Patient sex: M
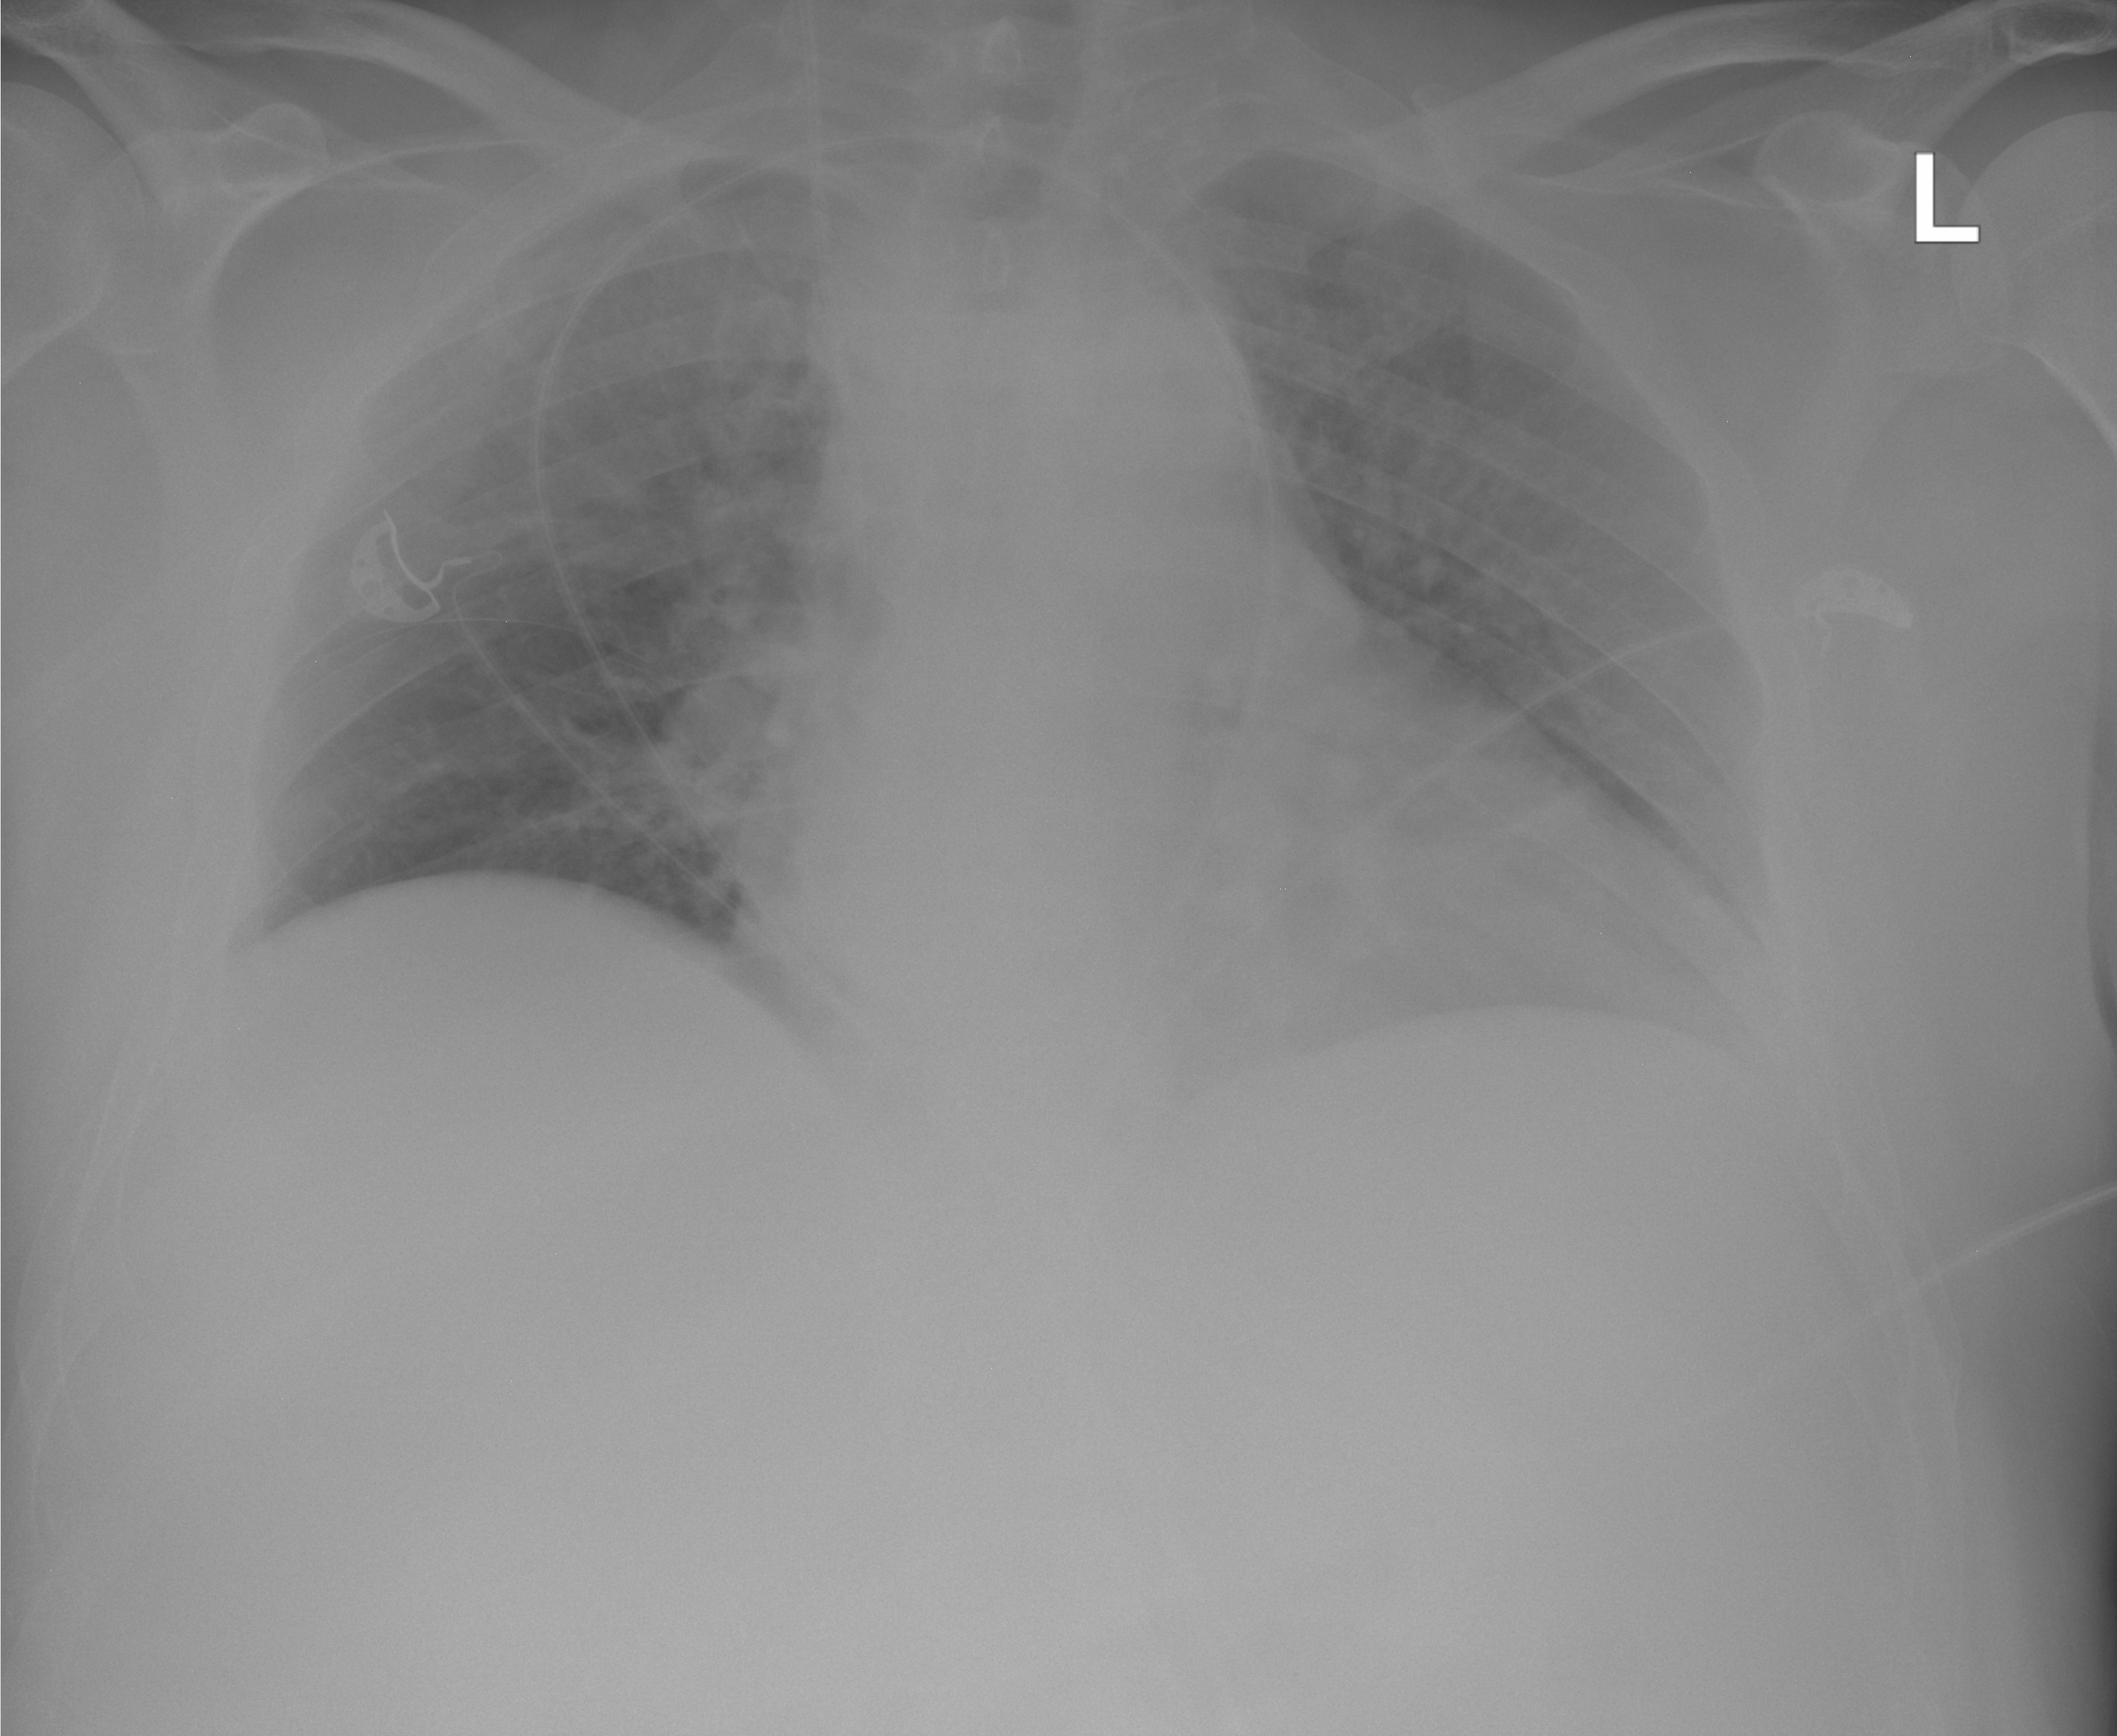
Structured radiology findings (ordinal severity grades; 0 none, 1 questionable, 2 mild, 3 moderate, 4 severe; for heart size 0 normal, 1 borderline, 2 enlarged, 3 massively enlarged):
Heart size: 2
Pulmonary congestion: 2
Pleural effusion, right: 0
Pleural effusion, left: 2
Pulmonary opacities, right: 2
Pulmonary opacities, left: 2
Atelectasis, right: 0
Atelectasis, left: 2